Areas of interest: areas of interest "Media Organization"
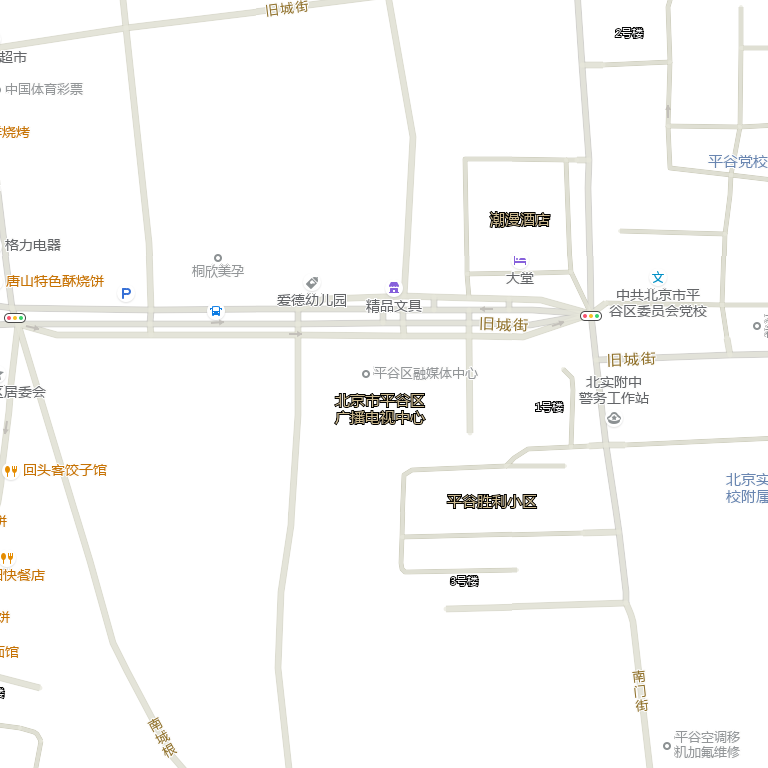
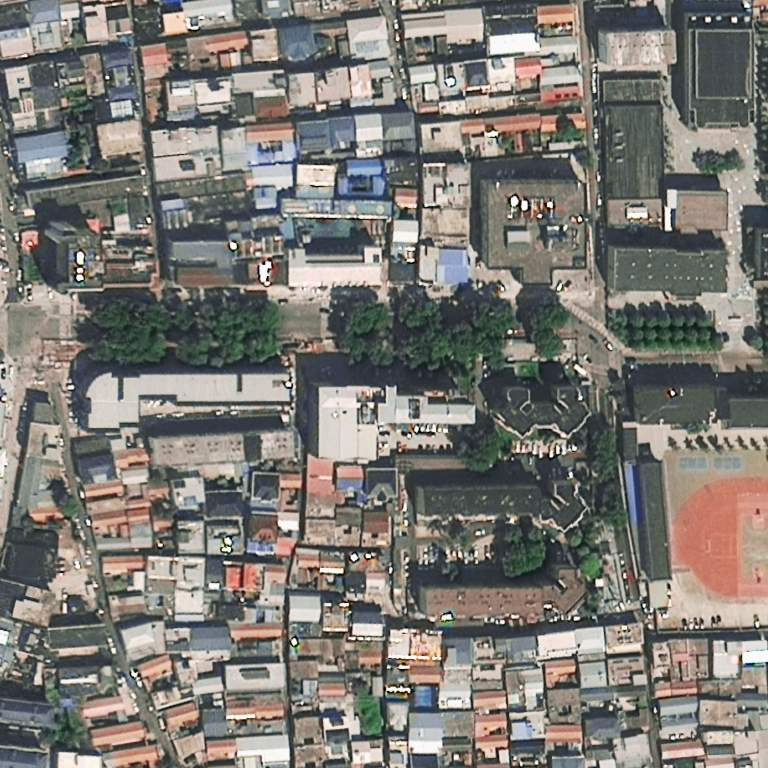